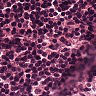
Metastatic tissue present: no